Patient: sex M, age 42
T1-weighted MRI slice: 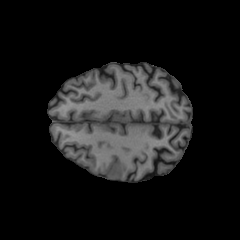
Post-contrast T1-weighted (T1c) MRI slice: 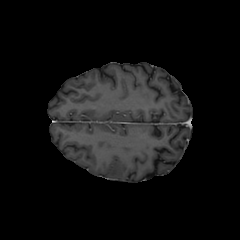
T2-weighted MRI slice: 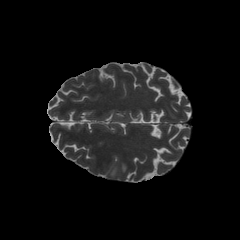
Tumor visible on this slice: yes
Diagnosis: Glioblastoma, IDH-wildtype
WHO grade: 4